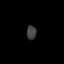
Tissue: prostate
Cell type: T cells
Senescence score: 0.3554
Nuclear area (px): 129
Mean DAPI intensity: 65.295